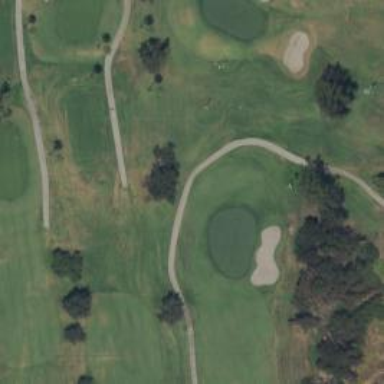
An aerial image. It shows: Path designated for golf carts.